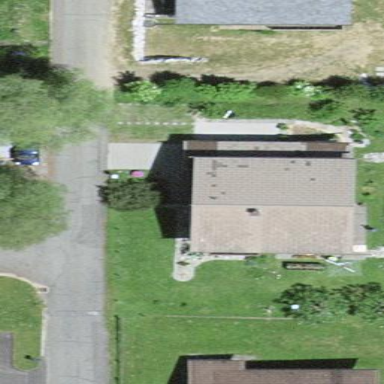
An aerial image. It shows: Simple house.